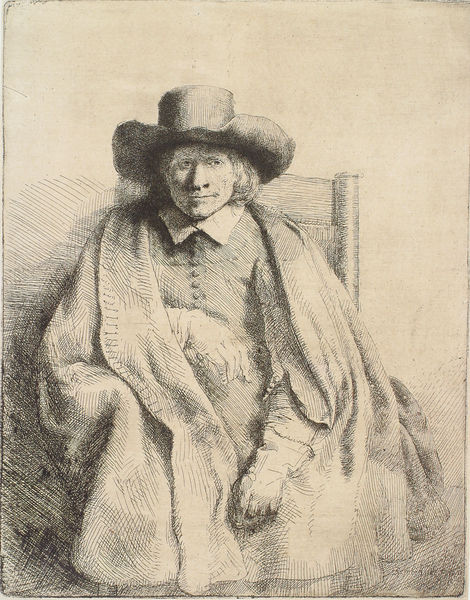
Titel: Clement de Jonghe
Künstler: Harmensz van Rijn Rembrandt
Institution: Wien, Albertina
Schlagwörter: hand, kopf, mann, schatten, umhang, weiß, sitzen, grau, haar, handschuh, handschuhe, hut, licht, mund, nase, schwarz, stuhl, zeichnung, blick, arm, arme, augen, gesicht, kragen, rembrandt, bild, bildnis, hände, portrait, ferne, gewand, haare, mantel, pose, sitzend, blatt, kinn, knopf, kopfbedeckung, lächeln, papier, lehne, sitz, sepia, knöpfe, krempe, striche, kohle, schraffur, radierung, hell-dunkel, bleistift, gelassen, lässig, har, schraffierung, federzeichnung, kreuzschraffur, scharffur, graif, schraffu, #kragen, utmann